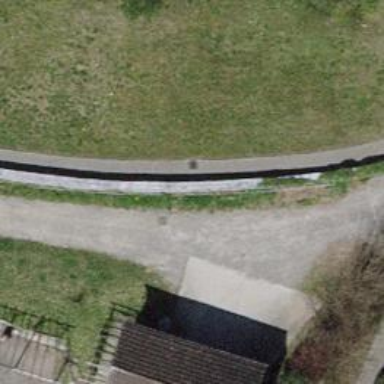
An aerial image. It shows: Service road used by agricultural vehicles.